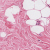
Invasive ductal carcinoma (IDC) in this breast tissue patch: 0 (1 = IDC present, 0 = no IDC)